Current action and preconditions to check: trajectory_clear

Your task: For each precondition in the list above, predict whether it will hold at this action.

Consider the current scene as observed from the mobile robot's camera, and analyze the predicted future states of all dynamic agents (e.g., people, animals, vehicles, or any moving entities) within the NEXT SECOND.

IMPORTANT: Only answer "very likely" if you are absolutely certain—based on strong, clear evidence—that a dynamic agent will violate the precondition in the predicted future state. Do NOT answer "very likely" for unlikely, ambiguous, or low-probability risks.

Ask yourself for each precondition: Is there a high probability, with clear and convincing evidence, that the predicted future states of any dynamic agent will interfere with the predicted future state of the currently executing action within the NEXT SECOND, causing that precondition to fail?

Assess the risk level based on these predictions. Use "likely" or "very likely" if motions create a clear risk of interference.

Use "neutral" or "improbable" if agents are nearby but their predicted paths are clearly diverging or non-conflicting.

Failure Risk Categories: "very improbable", "improbable", "neutral", "likely", "very likely"

Answer Format: Output ONLY the probability_of_failure value from these categories: "very improbable", "improbable", "neutral", "likely", "very likely"

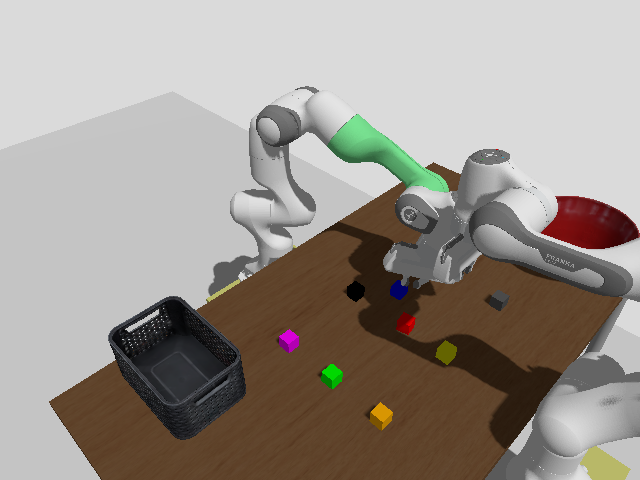

Answer: improbable